RGB frame:
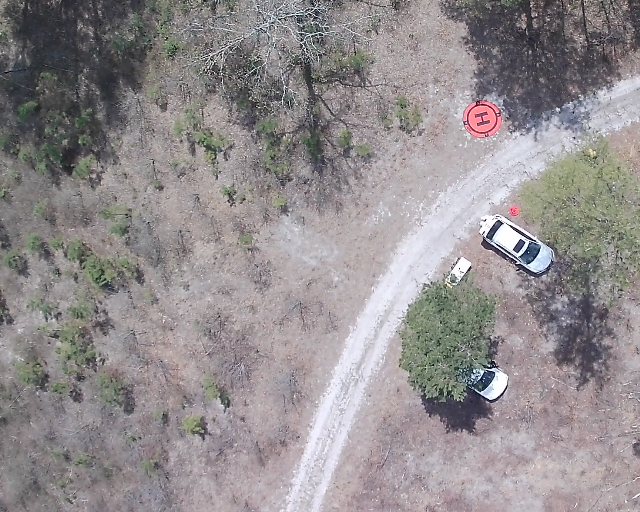
Thermal frame:
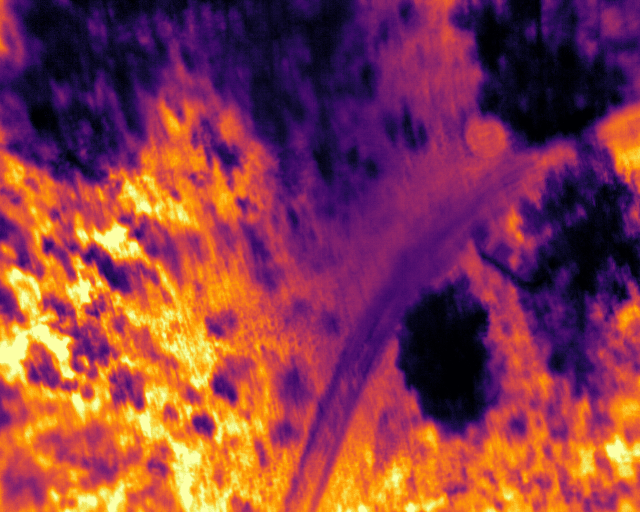
Captured: 2026-02-26 02:33:02
Pixels at or above 80 °C: 0 (fraction of frame: 0)